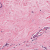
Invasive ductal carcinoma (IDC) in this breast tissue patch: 0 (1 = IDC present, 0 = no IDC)